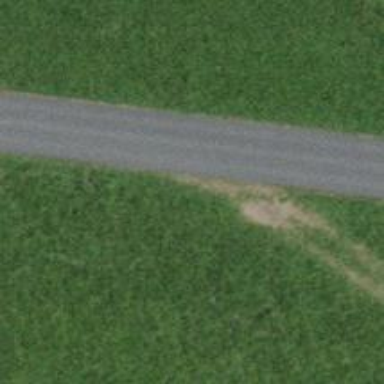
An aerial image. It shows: Grass track road with grade 5 tracktype.